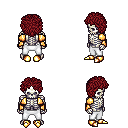
a pixel art fantasy rpg character, male body template, skeleton, gold arm armor, white pants, brunette curly afro hairstyle, gold boots, four views (front, back, left, right), 2x2 character sprite sheet, small pixel art, hard edges, no anti-aliasing